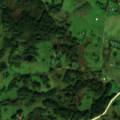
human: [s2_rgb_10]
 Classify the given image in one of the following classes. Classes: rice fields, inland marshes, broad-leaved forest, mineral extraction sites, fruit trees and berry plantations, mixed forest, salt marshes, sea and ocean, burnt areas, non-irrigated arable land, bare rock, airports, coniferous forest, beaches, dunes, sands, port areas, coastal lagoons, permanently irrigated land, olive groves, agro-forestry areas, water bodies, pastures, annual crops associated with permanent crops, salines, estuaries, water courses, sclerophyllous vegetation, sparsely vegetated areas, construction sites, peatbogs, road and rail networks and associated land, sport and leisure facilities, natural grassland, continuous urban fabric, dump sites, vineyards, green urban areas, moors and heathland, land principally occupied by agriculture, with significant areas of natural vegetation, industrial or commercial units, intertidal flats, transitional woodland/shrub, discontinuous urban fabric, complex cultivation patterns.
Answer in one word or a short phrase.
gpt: pastures, complex cultivation patterns, land principally occupied by agriculture, with significant areas of natural vegetation, broad-leaved forest